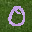
Label: 0